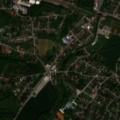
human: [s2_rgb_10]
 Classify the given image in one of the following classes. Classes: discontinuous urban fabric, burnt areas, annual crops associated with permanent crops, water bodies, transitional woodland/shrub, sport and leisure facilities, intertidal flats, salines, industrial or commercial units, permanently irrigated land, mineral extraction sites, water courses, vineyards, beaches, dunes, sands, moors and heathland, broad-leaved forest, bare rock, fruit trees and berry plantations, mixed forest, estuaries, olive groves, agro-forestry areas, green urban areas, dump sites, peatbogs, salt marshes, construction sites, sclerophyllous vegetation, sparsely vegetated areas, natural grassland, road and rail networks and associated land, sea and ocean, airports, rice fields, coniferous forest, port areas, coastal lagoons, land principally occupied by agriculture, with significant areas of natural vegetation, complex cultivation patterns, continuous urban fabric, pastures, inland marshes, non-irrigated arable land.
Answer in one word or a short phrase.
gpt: continuous urban fabric, discontinuous urban fabric, industrial or commercial units, non-irrigated arable land, land principally occupied by agriculture, with significant areas of natural vegetation